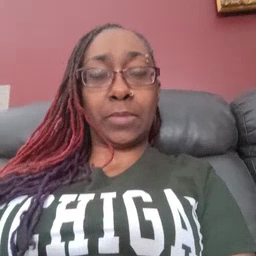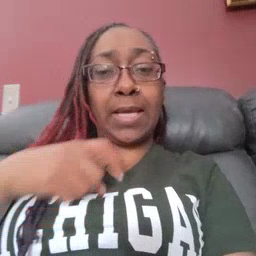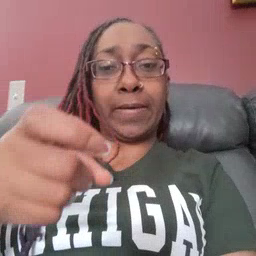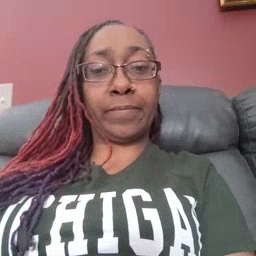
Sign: gift